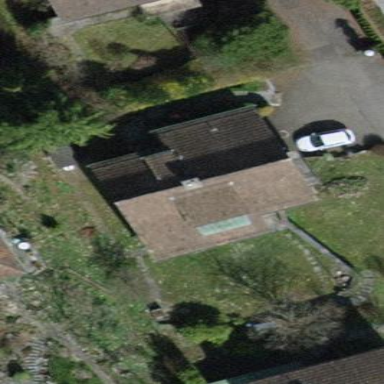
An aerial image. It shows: Detached building.